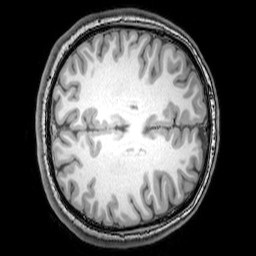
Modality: T1w
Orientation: axial
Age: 22
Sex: male
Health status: healthy
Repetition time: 0.081 s
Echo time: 0.037 s